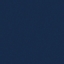
Label: SeaLake